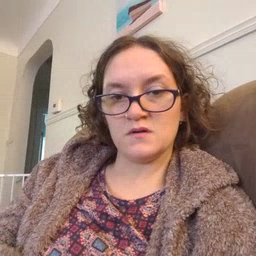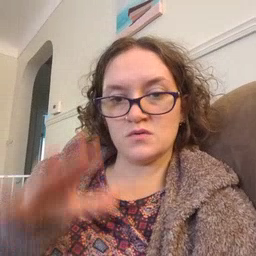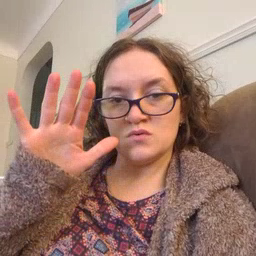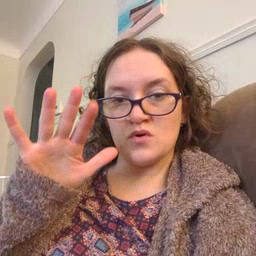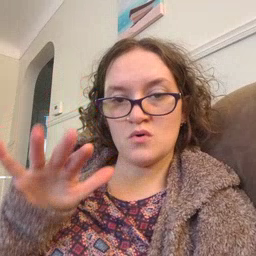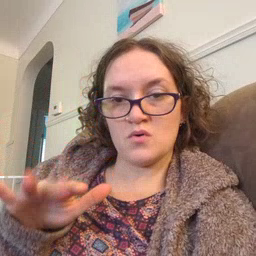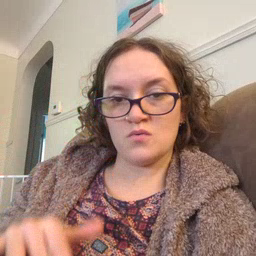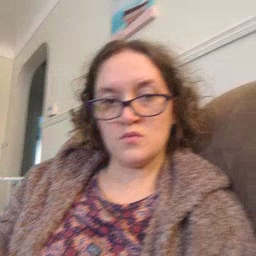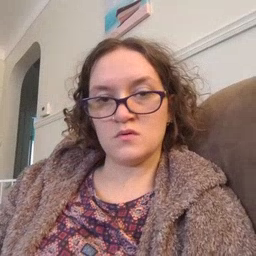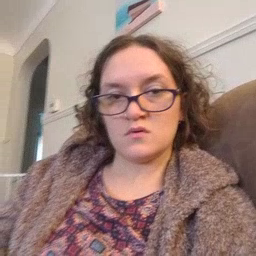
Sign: snow